Question:
The blue top bar is from Master page. It is styled using bootstrap.css file. The webpage is styled using demos.css. Blue top bar is inheriting css style sheet from demos.css. How can i prvent this?
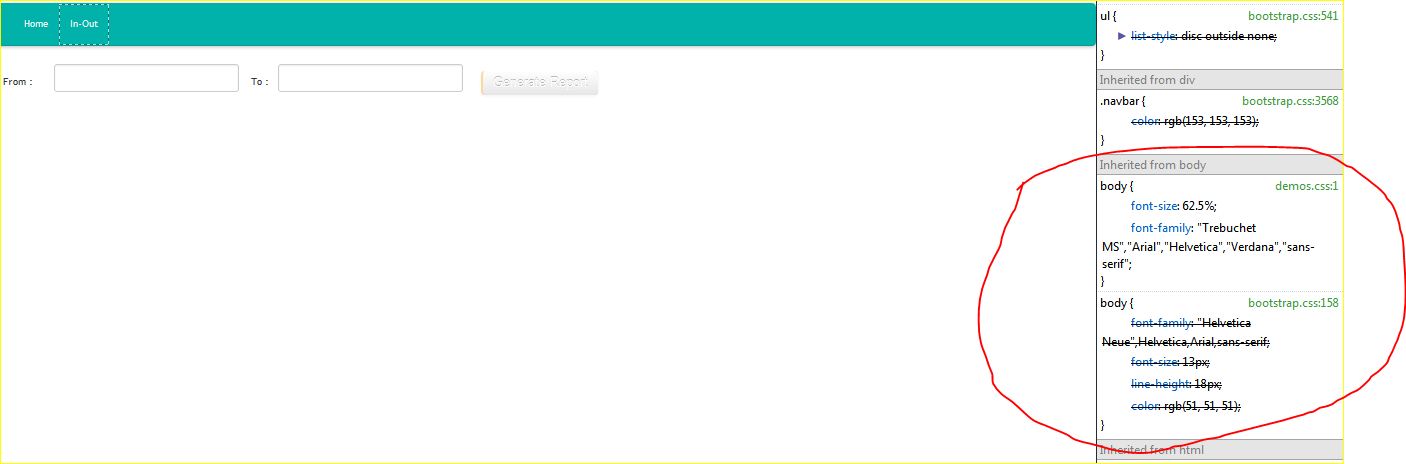
Answer: Don't include demos.css is the most obvious answer but if you must include it for whatever reason,assign an id to your main body and give the body it's own styling. This will override any inherited styles.